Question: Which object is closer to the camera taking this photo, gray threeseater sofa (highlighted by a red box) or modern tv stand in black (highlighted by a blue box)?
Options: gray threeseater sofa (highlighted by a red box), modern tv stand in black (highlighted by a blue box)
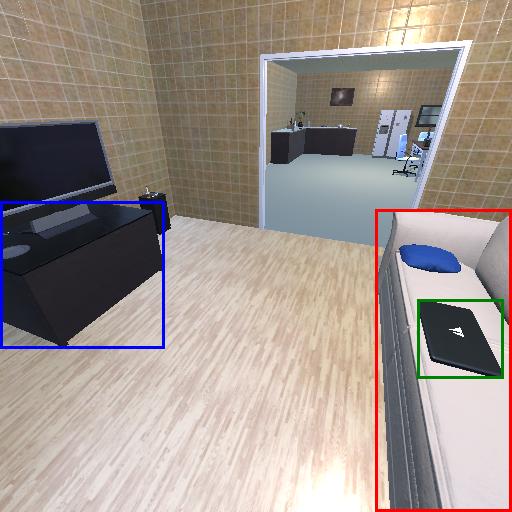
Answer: gray threeseater sofa (highlighted by a red box)